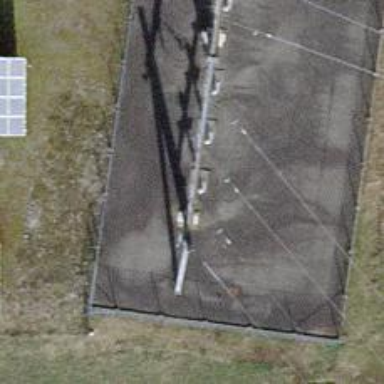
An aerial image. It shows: Insulator used in power systems.